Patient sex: M
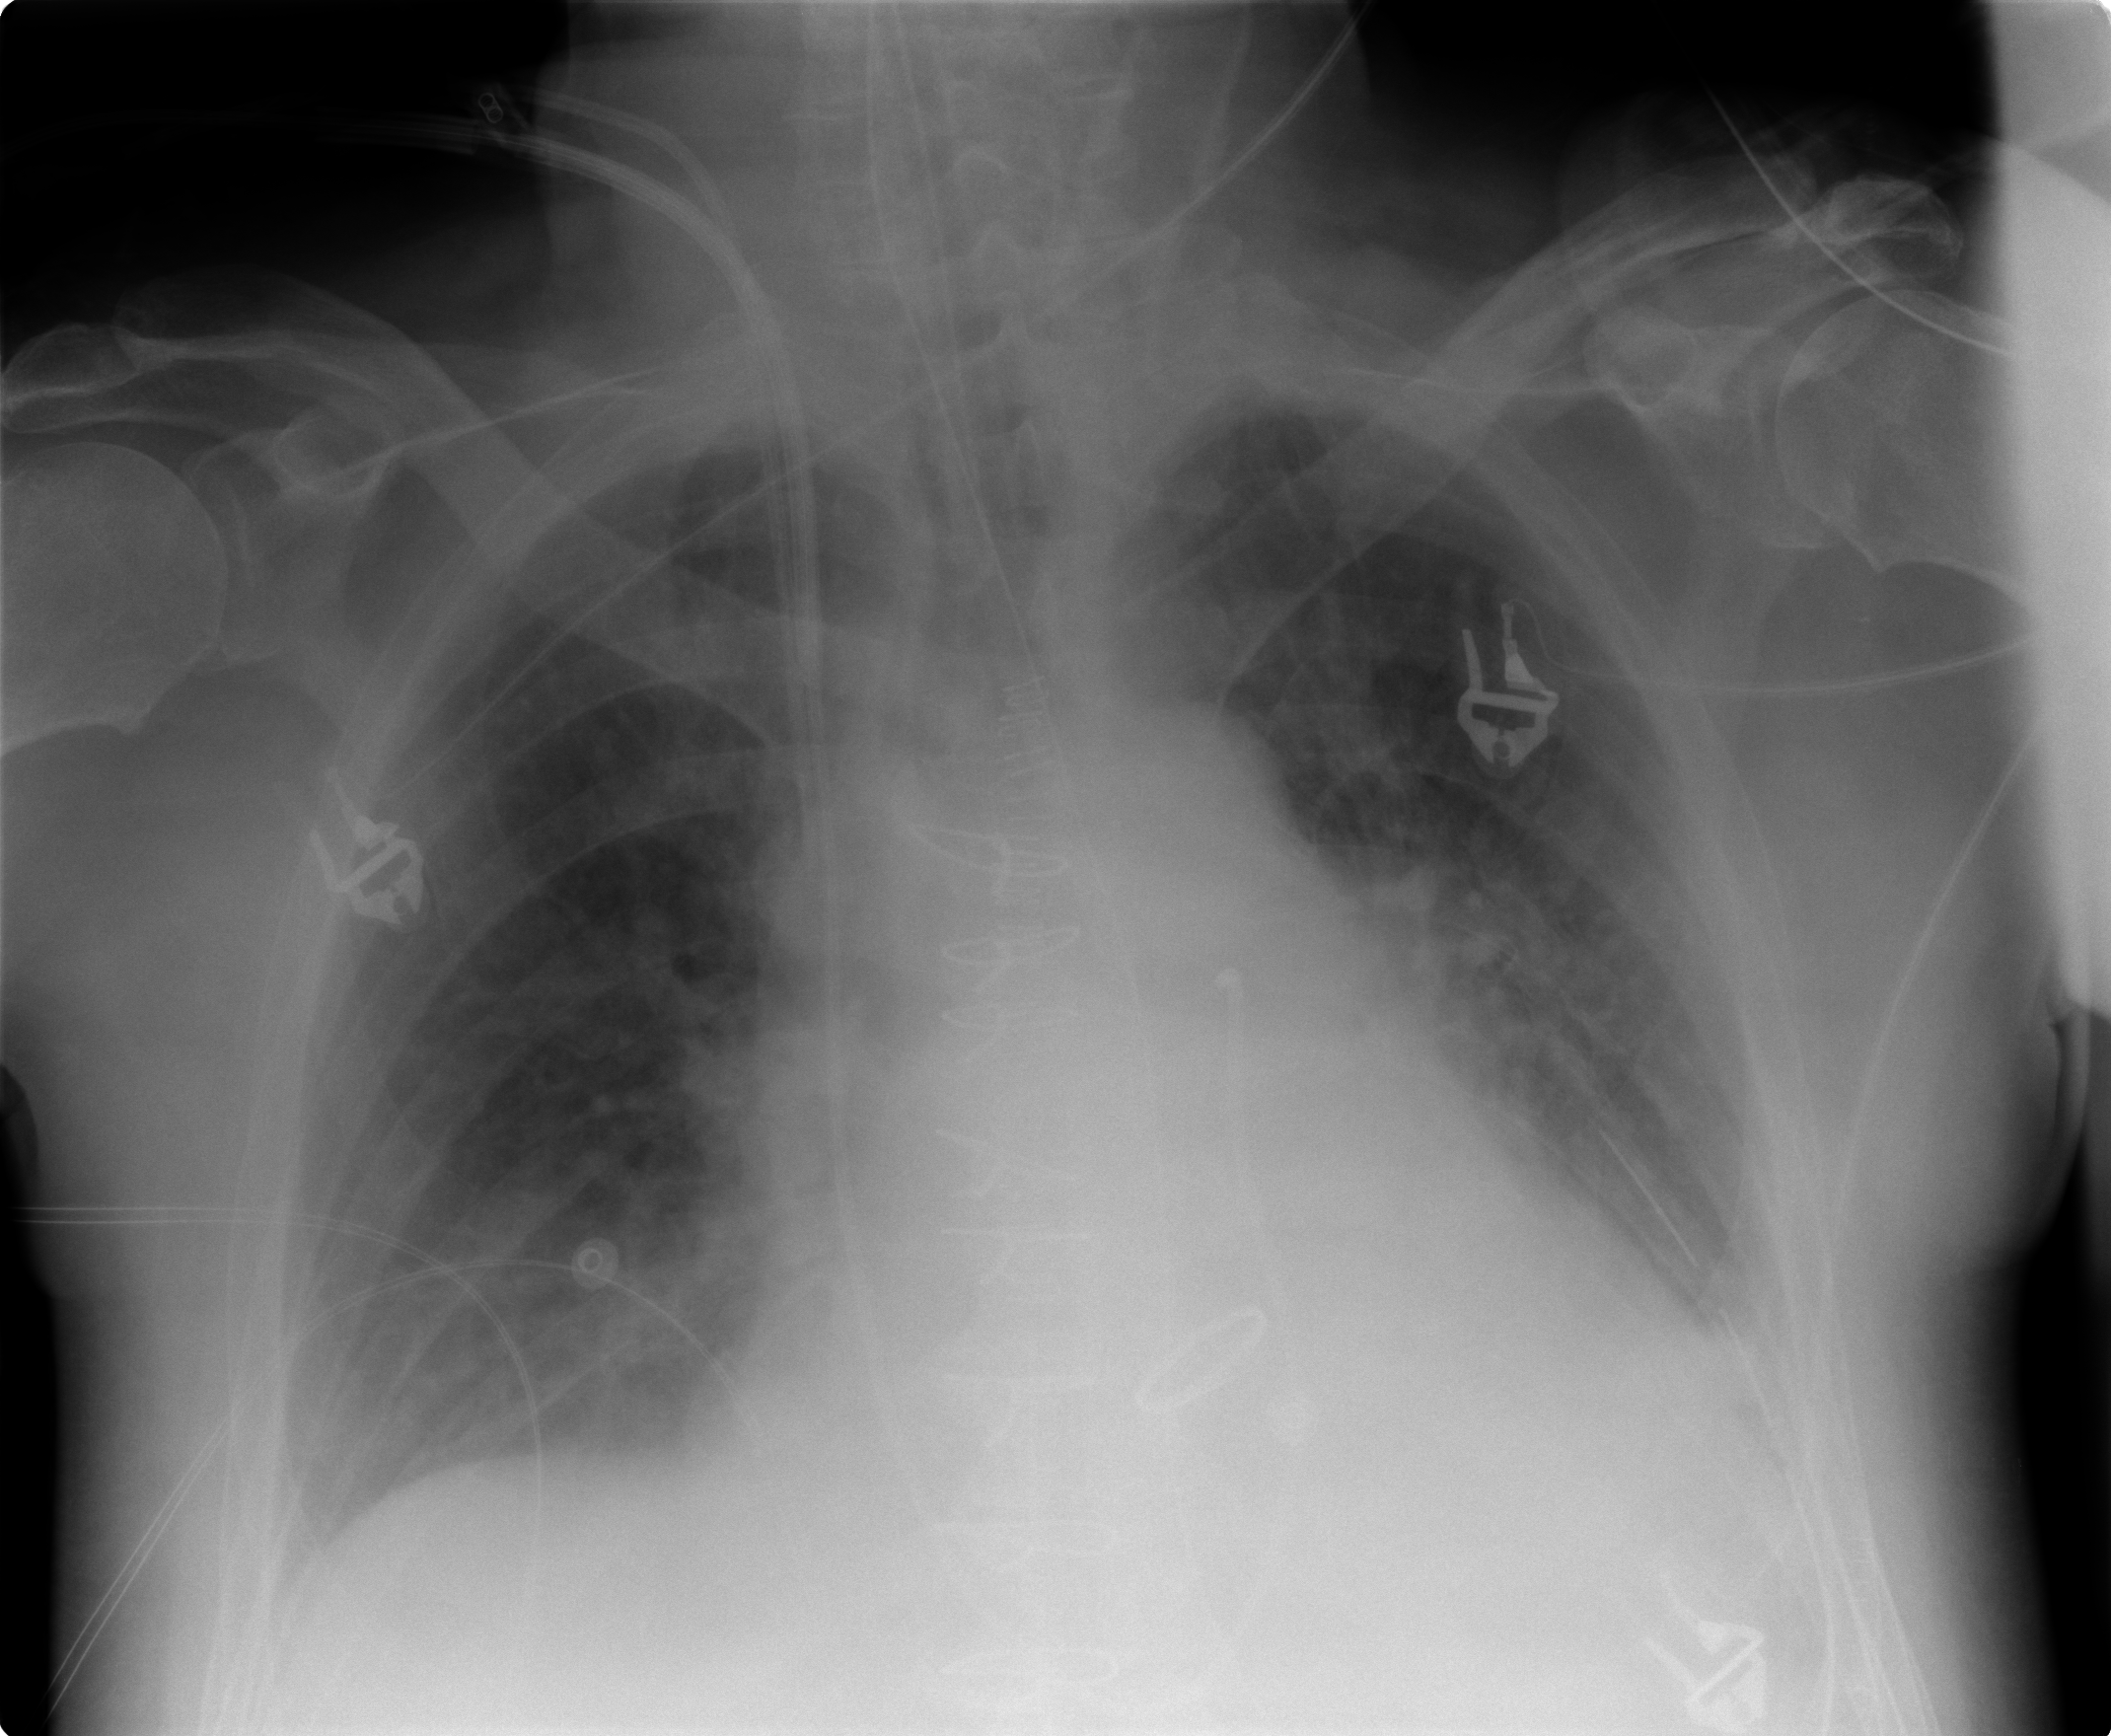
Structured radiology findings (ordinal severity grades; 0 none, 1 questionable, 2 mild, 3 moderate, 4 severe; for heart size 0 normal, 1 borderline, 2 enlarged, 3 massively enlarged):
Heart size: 2
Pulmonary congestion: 2
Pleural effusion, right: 0
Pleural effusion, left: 1
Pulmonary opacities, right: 0
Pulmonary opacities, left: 0
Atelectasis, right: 1
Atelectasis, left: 2